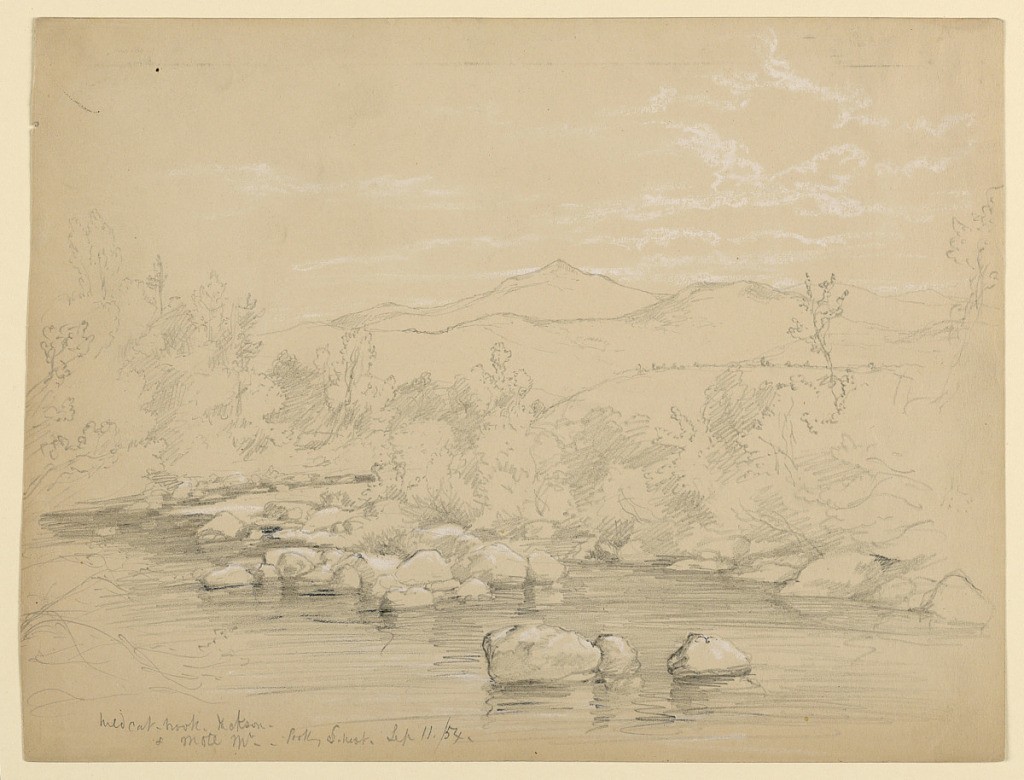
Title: View of Moat Mountain from Wildcat Brook, Jackson, New Hampshire, Looking Southwest
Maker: Daniel Huntington, American, 1816–1906
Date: September 11, 1854
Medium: Graphite, white chalk, black crayon on cream wove paper
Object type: Drawing
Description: Brook with rocks and low trees in foreground. Mountains in distance, center.